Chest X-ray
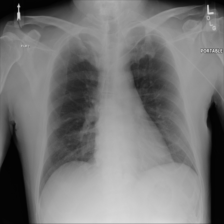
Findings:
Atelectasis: negative
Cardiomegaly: negative
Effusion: negative
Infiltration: negative
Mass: negative
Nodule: negative
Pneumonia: negative
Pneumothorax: negative
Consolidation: negative
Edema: negative
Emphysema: negative
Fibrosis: negative
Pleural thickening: negative
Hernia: negative